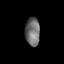
Tissue: skin
Cell type: Fibroblasts
Senescence score: 0.7807
Nuclear area (px): 412
Mean DAPI intensity: 108.218